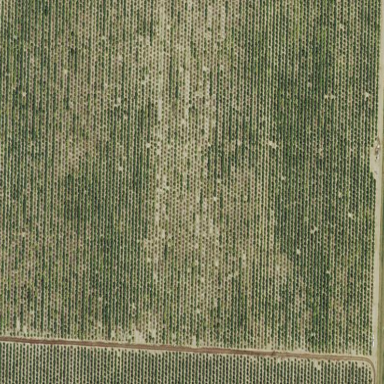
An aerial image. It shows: Almond orchard with rows of almond trees.